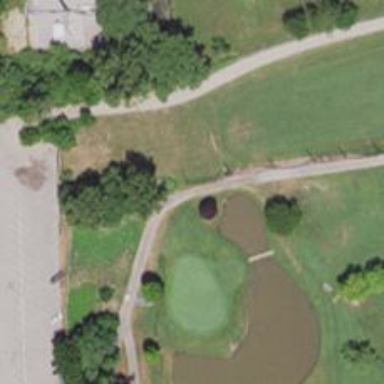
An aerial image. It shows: Pathway for golfing.